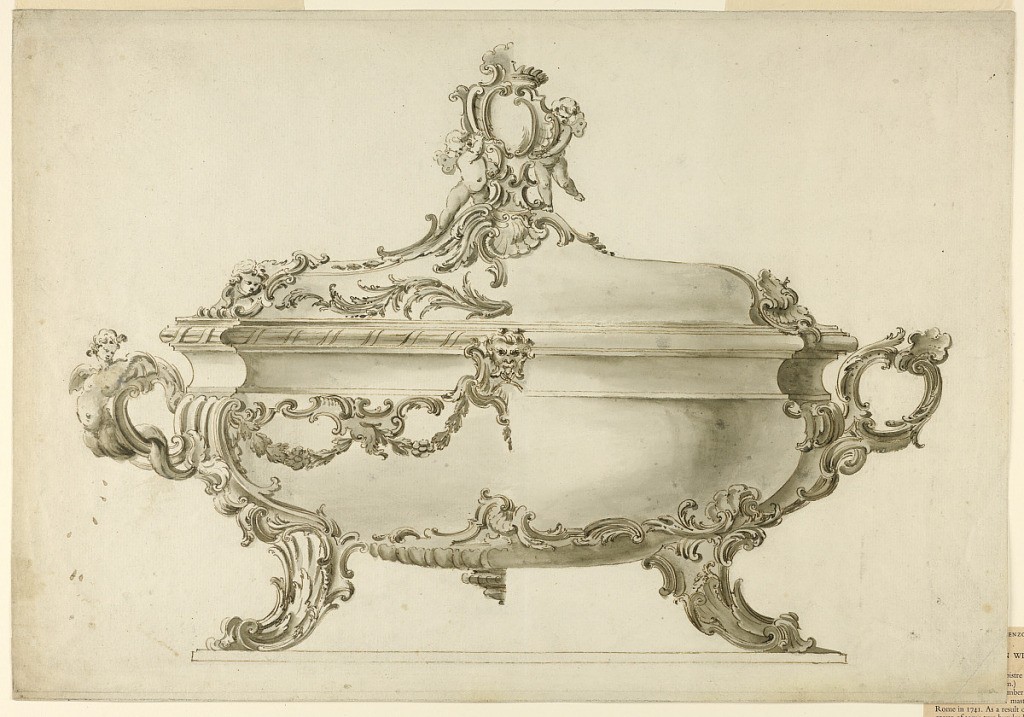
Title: The Elevation of a Silver or Silver Gilt Tureen
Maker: Vincenzo Belli, Italian, 1710 - 1787
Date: ca. 1750
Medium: Pen and brown ink, brush and gouache, watercolor on off-white laid paper
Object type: Drawing
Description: The left half suggests a much richer decoration--with rocaille and floral motifs--than the right one. The handle at left is composed of scrolls and a sea harp, the right one of scrolls and a shell. Two putti hold an escutcheon on top of the cover.